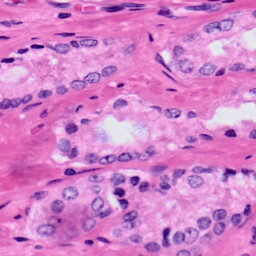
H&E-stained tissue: Prostate